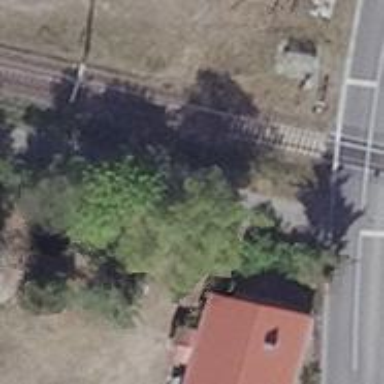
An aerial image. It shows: Railway signal.